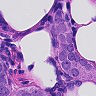
Metastatic tissue present: yes